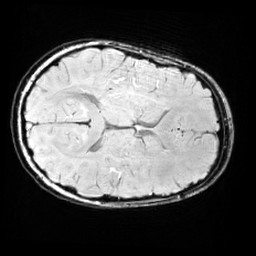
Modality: SWI
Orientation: axial
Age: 9
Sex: female
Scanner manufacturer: siemens
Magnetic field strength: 3 T
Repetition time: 0.027 s
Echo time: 0.02 s